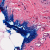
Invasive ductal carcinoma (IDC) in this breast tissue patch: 0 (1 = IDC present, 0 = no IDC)